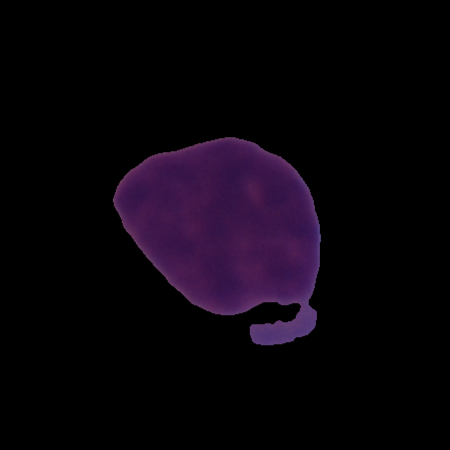
Label: cancer